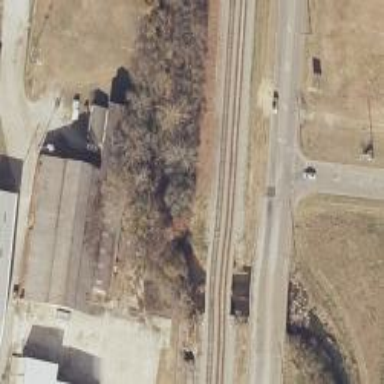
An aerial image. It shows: Railway bridge over siding.